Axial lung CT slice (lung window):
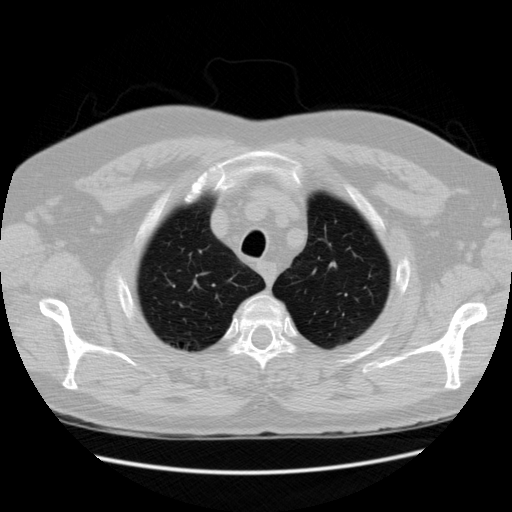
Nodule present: no